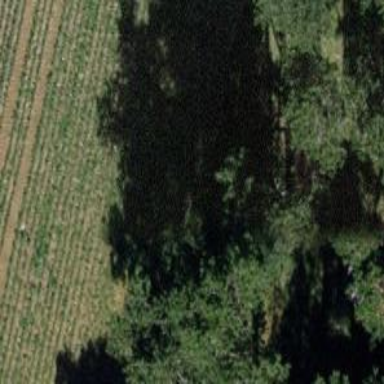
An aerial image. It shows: Mixed leaf type tree in natural setting.